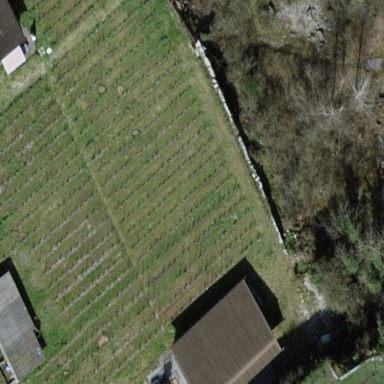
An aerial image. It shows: Vineyard.